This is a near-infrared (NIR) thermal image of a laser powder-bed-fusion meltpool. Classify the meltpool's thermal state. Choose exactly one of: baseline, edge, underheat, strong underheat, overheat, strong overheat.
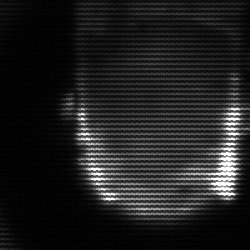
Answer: baseline